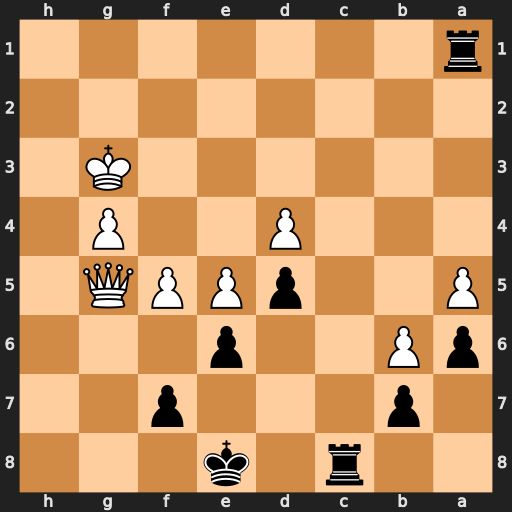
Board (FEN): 2r1k3/1p3p2/pP2p3/P2pPPQ1/3P2P1/6K1/8/r7
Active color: b
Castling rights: -
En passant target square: -
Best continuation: Rc3+ Kg2 Rc2+ Kf3 Ra3+